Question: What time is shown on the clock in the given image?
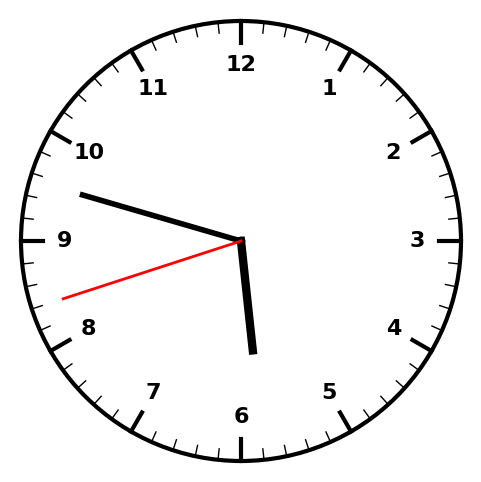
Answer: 05:47:42